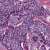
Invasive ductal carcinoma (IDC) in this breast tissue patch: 0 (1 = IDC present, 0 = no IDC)